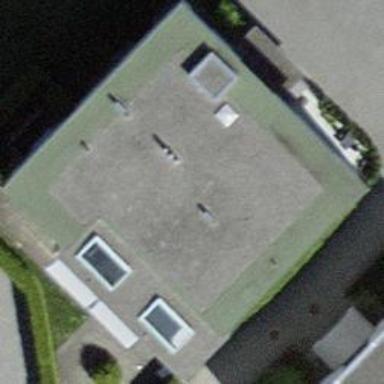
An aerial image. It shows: Flat-roofed apartment building.